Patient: sex M, age 57
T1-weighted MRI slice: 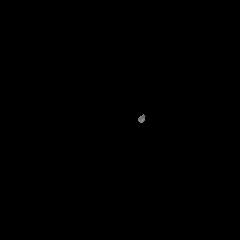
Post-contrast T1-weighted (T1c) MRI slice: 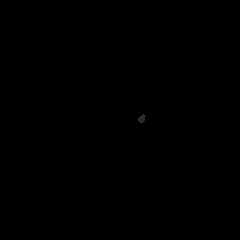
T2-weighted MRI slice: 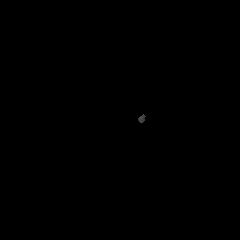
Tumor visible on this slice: no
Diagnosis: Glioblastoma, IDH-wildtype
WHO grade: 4